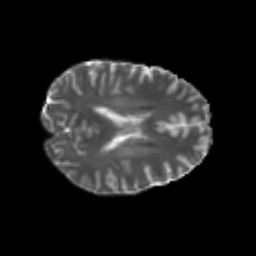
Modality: T2w
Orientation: axial
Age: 38
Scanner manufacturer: philips
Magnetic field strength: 3 T
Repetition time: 8.584 s
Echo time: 0.1273 s